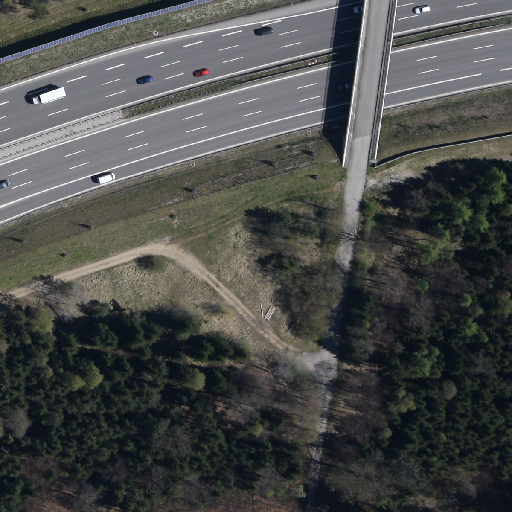
Referring expression: vehicle driving on the road